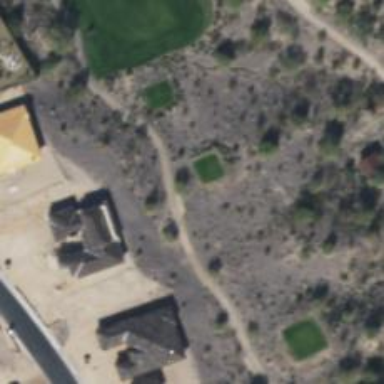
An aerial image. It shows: Pathway for golfing.